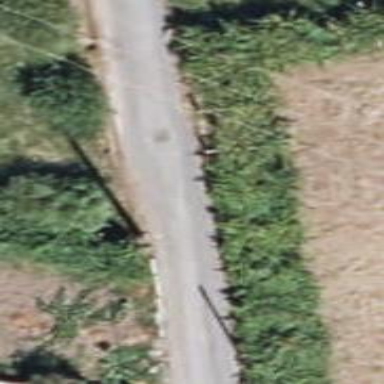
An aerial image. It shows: Unclassified paved road.